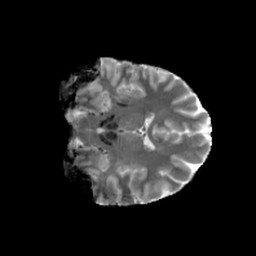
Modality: MD
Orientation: coronal
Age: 26
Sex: female
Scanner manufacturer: siemens
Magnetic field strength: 6.98 T
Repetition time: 7.776 s
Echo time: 0.076 s